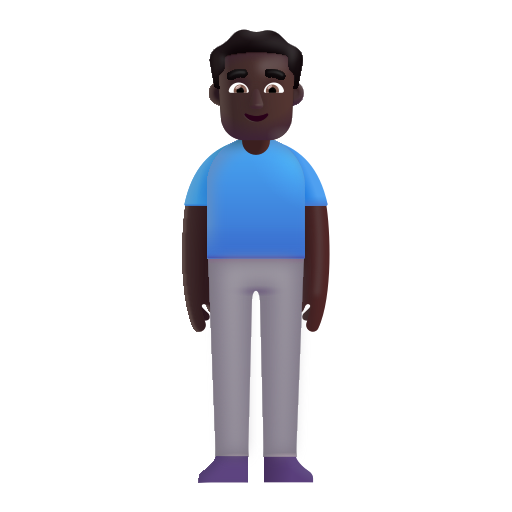
man standing color dark